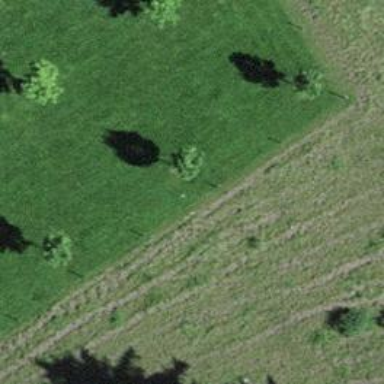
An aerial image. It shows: Agricultural area with broadleaved deciduous trees.